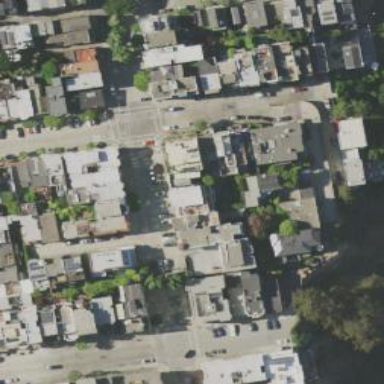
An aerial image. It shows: Neighborhood.